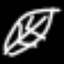
Label: leaf